Question: I'm using Javascript & jQuery to build a parallax scroll script that manipulates an image in a 'figure' element using 'transform:translate3d', and based on the reading I've done (Paul Irish's blog, etc), I've been informed the best solution for this task is to use 'requestAnimationFrame' for performance reasons.
Although I understand how to write Javascript, I'm always finding myself uncertain of how to write Javascript. In particular, while the code below seems to function correctly and smoothly, I'd like to get a few issues resolved that I'm seeing in Chrome Dev Tools.
'''
$(document).ready(function() {
function parallaxWrapper() {
// Get the viewport dimensions
var viewportDims = determineViewport();
var parallaxImages = [];
var lastKnownScrollTop;
// Foreach figure containing a parallax
$('figure.parallax').each(function() {
// Save information about each parallax image
var parallaxImage = {};
parallaxImage.container = $(this);
parallaxImage.containerHeight = $(this).height();
// The image contained within the figure element
parallaxImage.image = $(this).children('img.lazy');
parallaxImage.offsetY = parallaxImage.container.offset().top;
parallaxImages.push(parallaxImage);
});
$(window).on('scroll', function() {
lastKnownScrollTop = $(window).scrollTop();
});
function animateParallaxImages() {
$.each(parallaxImages, function(index, parallaxImage) {
var speed = 3;
var delta = ((lastKnownScrollTop + ((viewportDims.height - parallaxImage.containerHeight) / 2)) - parallaxImage.offsetY) / speed;
parallaxImage.image.css({
'transform': 'translate3d(0,'+ delta +'px,0)'
});
});
window.requestAnimationFrame(animateParallaxImages);
}
animateParallaxImages();
}
parallaxWrapper();
});
'''
Firstly, when I head to the 'Timeline' tab in Chrome Dev Tools, and start recording, even with no actions on the page being performed, the "actions recorded" overlay count continues to climb, at a rate of about ~40 per second.
Secondly, why is an "animation frame fired" executing every ~16ms, even when I am not scrolling or interacting with the page, as shown by the image below?
Thirdly, why is the Used JS Heap increasing in size without me interacting with the page? As shown in the image below. I have eliminated all other scripts that could be causing this.

Can anyone help me with some pointers to fix the above issues, and give me suggestions on how I should improve my code?
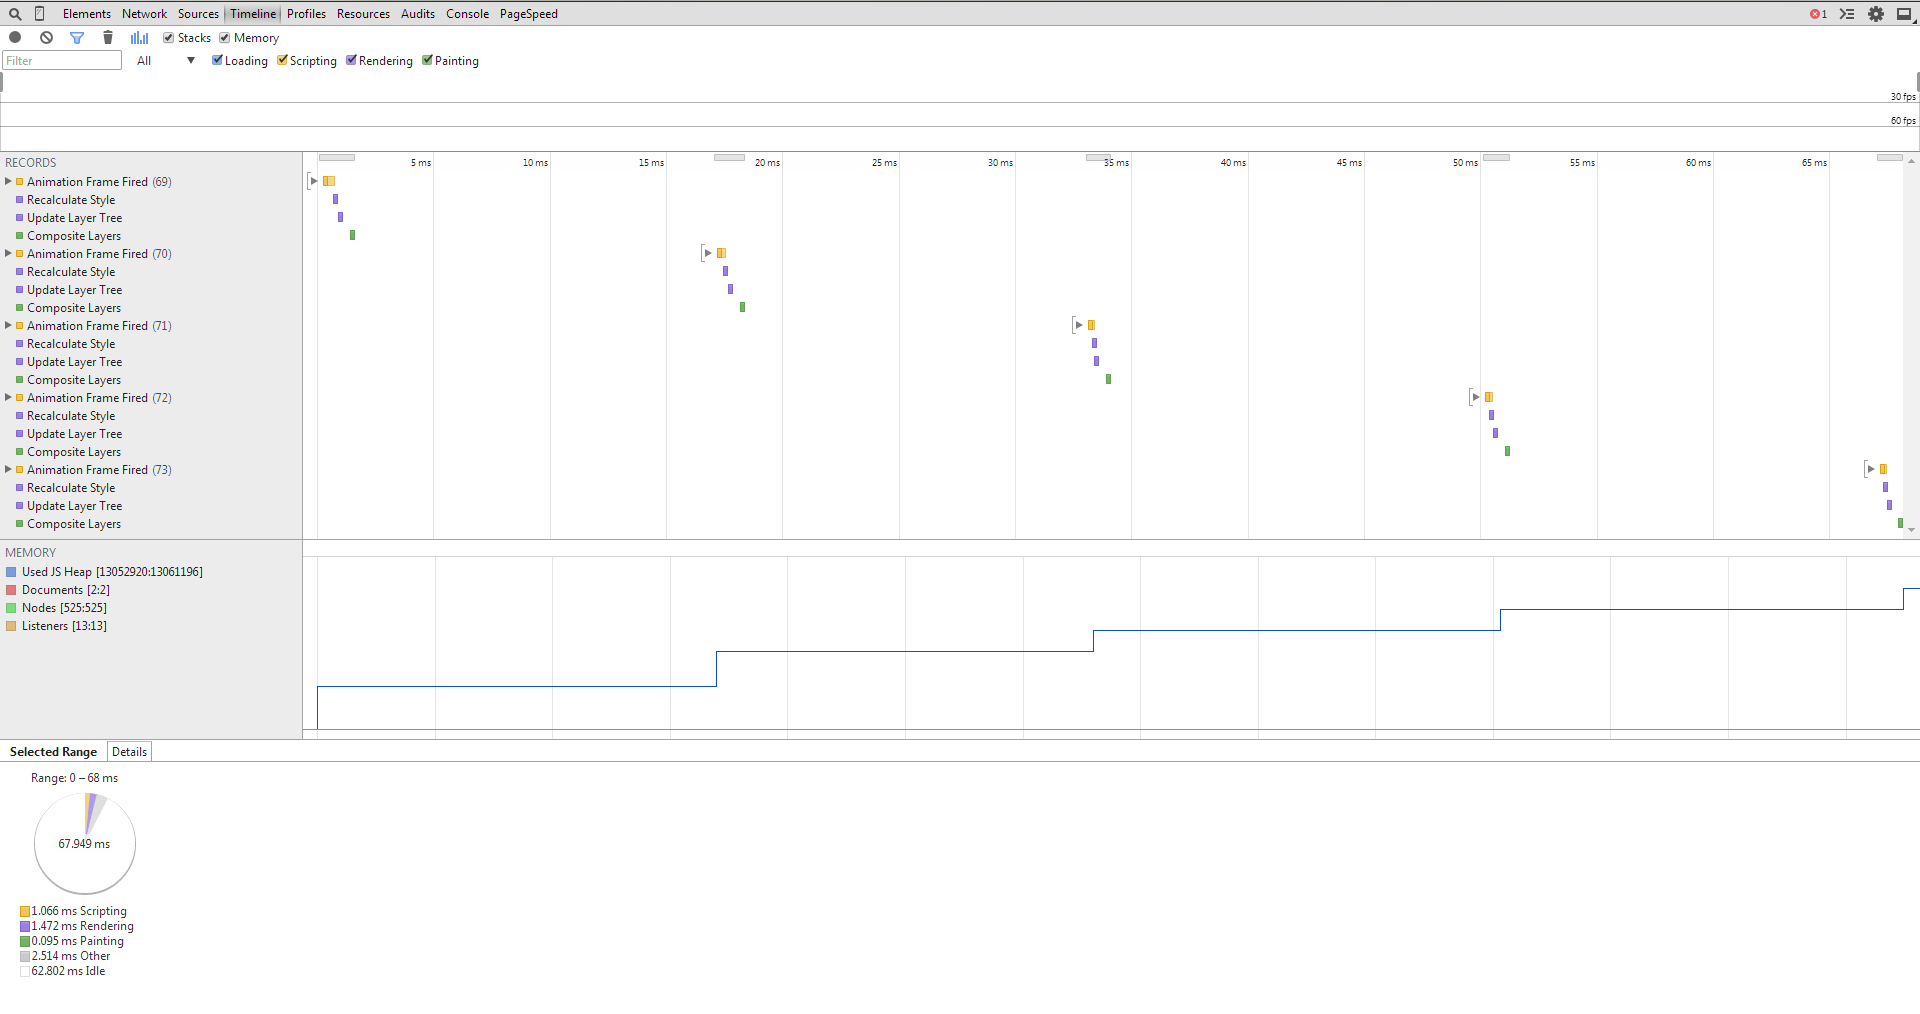
Answer: I had not seen the answers from @user1455003 and @mpd at the time I wrote this. They answered while I was writing the book below.
'requestAnimationFrame' is analogous to 'setTimeout', except the browser wont fire your callback function until it's in a "render" cycle, which typically happens about 60 times per second. 'setTimeout' on the other hand can fire as fast as your CPU can handle if you want it to.
Both 'requestAnimationFrame' and 'setTimeout' have to wait until the next available "tick" (for lack of a better term) until it will run. So, for example, if you use 'requestAnimationFrame' it run about 60 times per second, but if the browsers frame rate drops to 30fps (because you're trying to rotate a giant PNG with a large box-shadow) your callback function will only fire 30 times per second. Similarly, if you use 'setTimeout(..., 1000)' it run after 1000 milliseconds. However, if some heavy task causes the CPU to get caught up doing work, your callback won't fire until the CPU has cycles to give. John Resig has a <URL>.
So why not use 'setTimeout(..., 16)' instead of request animation frame? Because your CPU might have plenty of head room while the browser's frame rate has dropped to 30fps. In such a case you would be running calculations 60 times per second and trying to render those changes, but the browser can only handle half that much. Your browser would be in a constant state of catch-up if you do it this way... hence the performance benefits of 'requestAnimationFrame'.
The reason you are seeing the animation frame fired so often is because you have a "recursive" animation function which is constantly firing. If you don't want it firing constantly, you can make sure it only fires while the user is scrolling.
The reason you are seeing the memory usage climb has to do with garbage collection, which is the browsers way of cleaning up stale memory. Every time you define a variable or function, the browser has to allocate a block of memory for that information. Browsers are smart enough to know when you are done using a certain variable or function and free up that memory for reuse - . I can't see the scale of the memory graph in your screenshot, but if the memory is increasing in kilobyte size amounts, the browser may not clean it up for several minutes. You can minimize the allocation of new memory by reusing variable names and functions. In your example, every animation frame (60x second) defines a new function (used in '$.each') and 2 variables ('speed' and 'delta'). These are easily reusable (see code).
If your memory usage continues to increase ad infinitum, then there is a memory leak problem elsewhere in your code. Grab a beer and start doing research as the code you've posted here is leak-free. The biggest culprit is referencing an object (JS object or DOM node) which then gets deleted and the reference still hangs around. For example, if you bind a click event to a DOM node, delete the node, and never unbind the event handler... there ya go, a memory leak.
'''
$(document).ready(function() {
function parallaxWrapper() {
// Get the viewport dimensions
var $window = $(window),
speed = 3,
viewportDims = determineViewport(),
parallaxImages = [],
isScrolling = false,
scrollingTimer = 0,
lastKnownScrollTop;
// Foreach figure containing a parallax
$('figure.parallax').each(function() {
// The browser should clean up this function and $this variable - no need for reuse
var $this = $(this);
// Save information about each parallax image
parallaxImages.push({
container = $this,
containerHeight: $this.height(),
// The image contained within the figure element
image: $this.children('img.lazy'),
offsetY: $this.offset().top
});
});
// This is a bit overkill and could probably be defined inline below
// I just wanted to illustrate reuse...
function onScrollEnd() {
isScrolling = false;
}
$window.on('scroll', function() {
lastKnownScrollTop = $window.scrollTop();
if( !isScrolling ) {
isScrolling = true;
animateParallaxImages();
}
clearTimeout(scrollingTimer);
scrollingTimer = setTimeout(onScrollEnd, 100);
});
function transformImage (index, parallaxImage) {
parallaxImage.image.css({
'transform': 'translate3d(0,' + (
(
lastKnownScrollTop +
(viewportDims.height - parallaxImage.containerHeight) / 2 -
parallaxImage.offsetY
) / speed
) + 'px,0)'
});
}
function animateParallaxImages() {
$.each(parallaxImages, transformImage);
if (isScrolling) {
window.requestAnimationFrame(animateParallaxImages);
}
}
}
parallaxWrapper();
});
'''